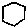
Label: hexagon